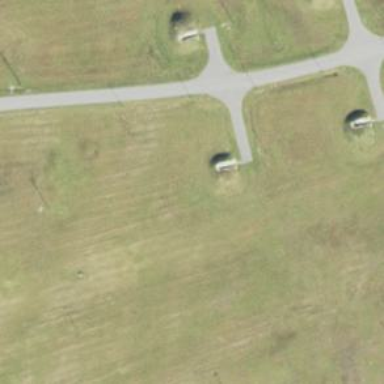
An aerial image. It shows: Military bunker for protection and defense.